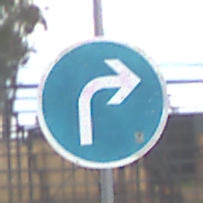
Verkehrszeichen: VorgeschriebeneFahrtrichtungRechts
Umgebung: Outdoor, RoadRail
Tageszeit: MorningAfternoon
Wetter: PartlyCloudy
Licht: Natural
Jahreszeit: NotSpecified
Kontrast: LowContrast